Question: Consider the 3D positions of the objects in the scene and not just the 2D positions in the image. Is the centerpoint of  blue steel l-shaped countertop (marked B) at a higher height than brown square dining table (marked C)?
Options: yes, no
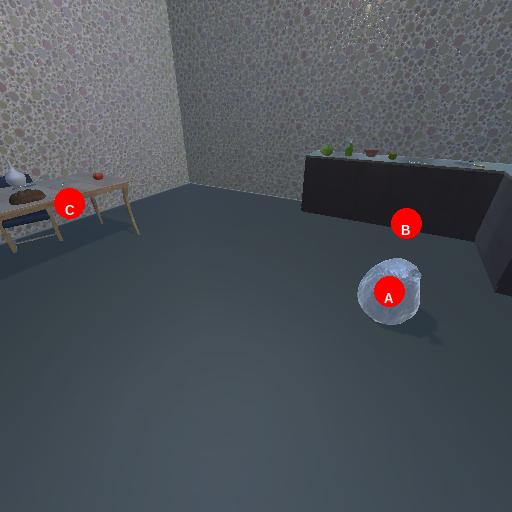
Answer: yes